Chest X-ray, AP view. Patient: 53 years old, sex F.
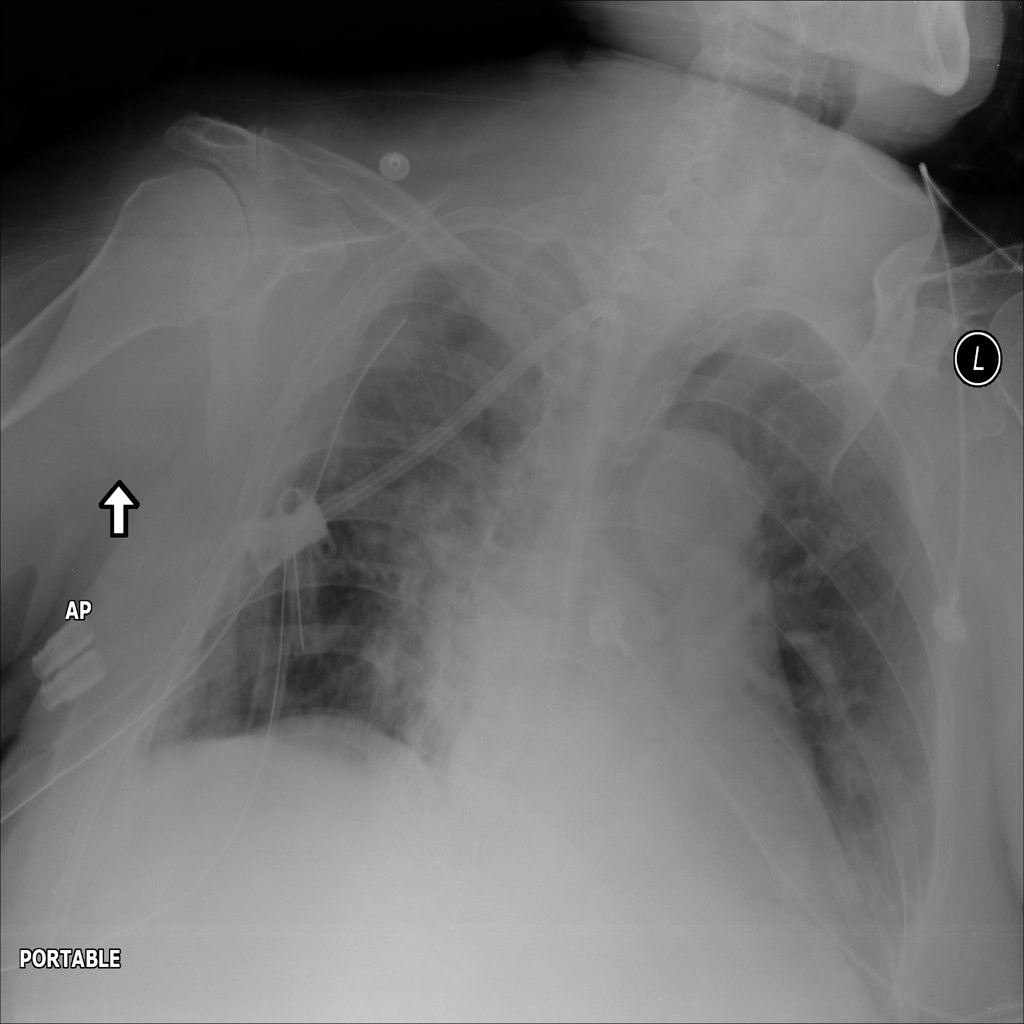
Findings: No Finding